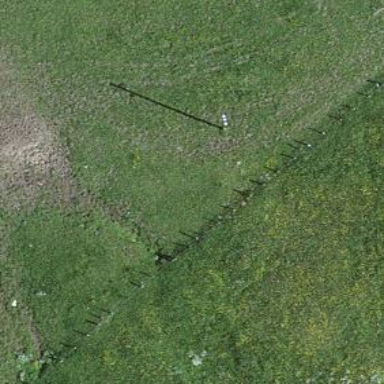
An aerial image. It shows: Minor power line.